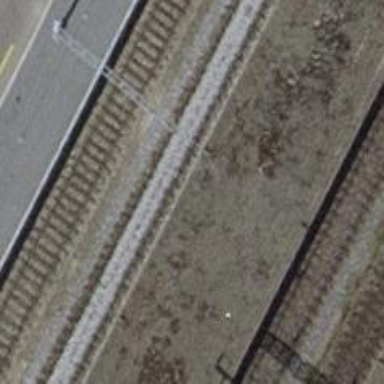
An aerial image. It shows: Stop position for public transport at railway stop.